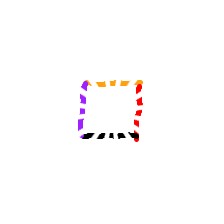
Shape: square